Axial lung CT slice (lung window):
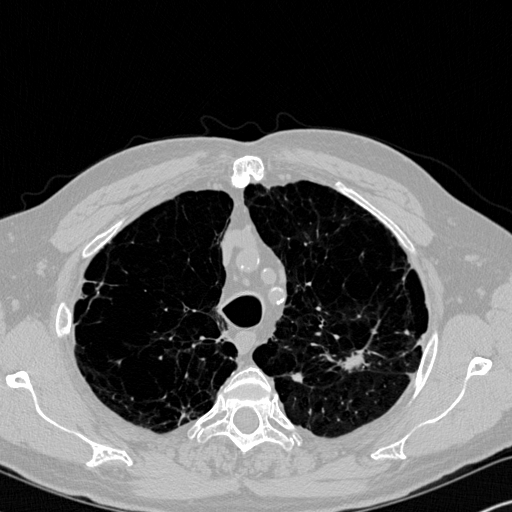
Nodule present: yes
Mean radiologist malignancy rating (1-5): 4